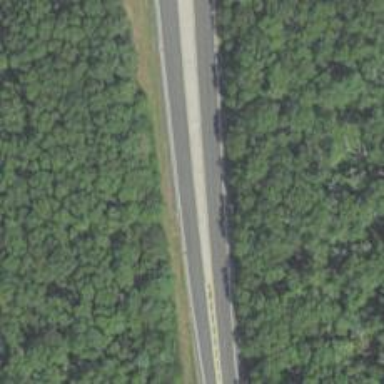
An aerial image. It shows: Secondary road with asphalt surface. This road is designated as expressway.